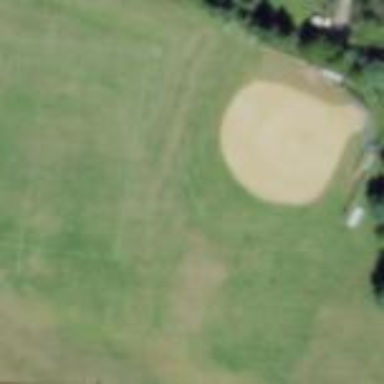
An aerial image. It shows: Baseball pitch for leisure land activities.